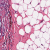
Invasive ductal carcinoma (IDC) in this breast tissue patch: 0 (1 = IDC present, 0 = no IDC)